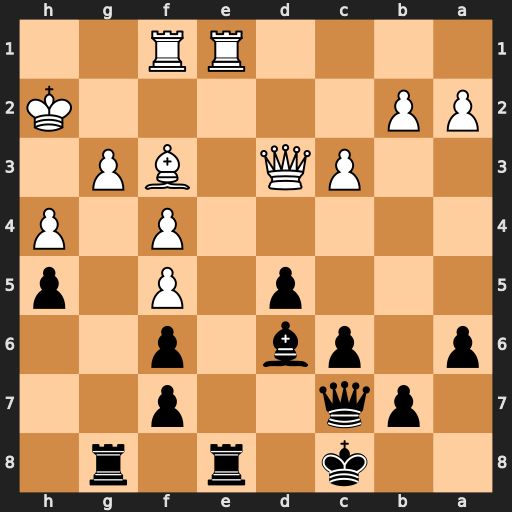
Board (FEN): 2k1r1r1/1pq2p2/p1pb1p2/3p1P1p/5P1P/2PQ1BP1/PP5K/4RR2
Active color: b
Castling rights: -
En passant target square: -
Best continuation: Rxe1 Rxe1 Bxf4